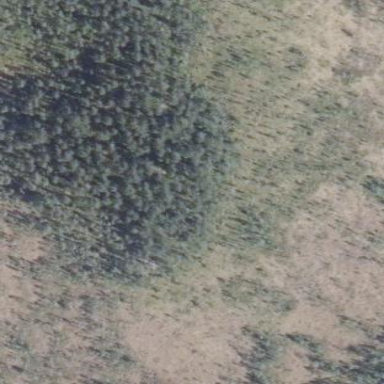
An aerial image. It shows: Woodland consisting mainly of needle-leaved trees.